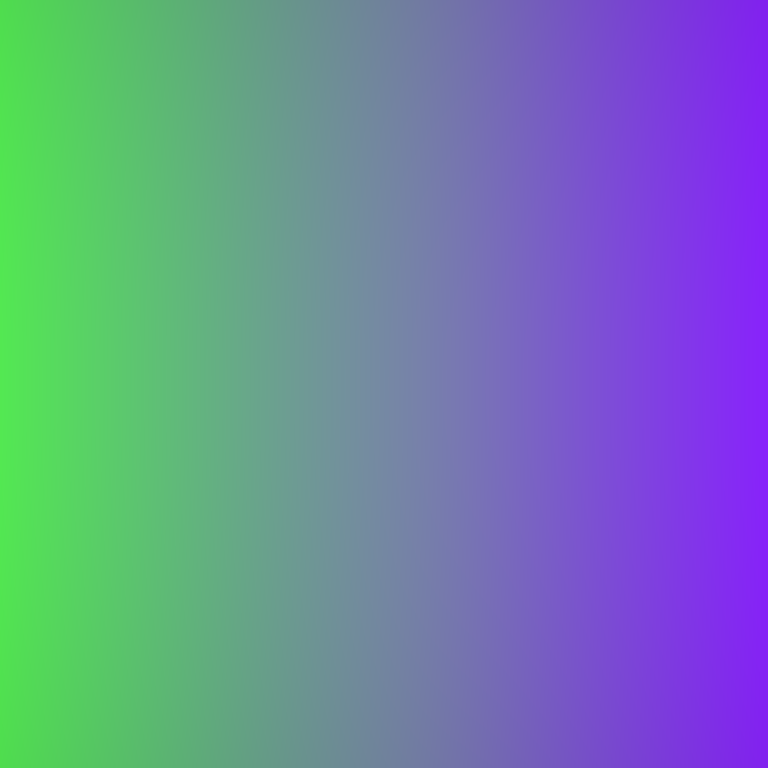
Abstract light effect, smooth gradient from vibrant green to deep purple, calm atmosphere, soft glow, no room, no furniture, no objects.